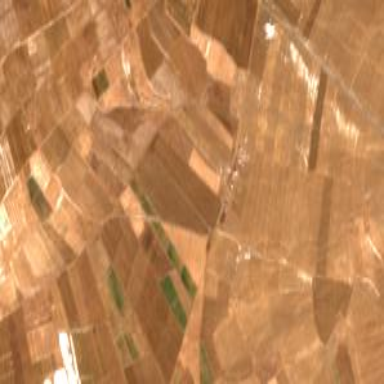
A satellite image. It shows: Orchard with pistachio trees.